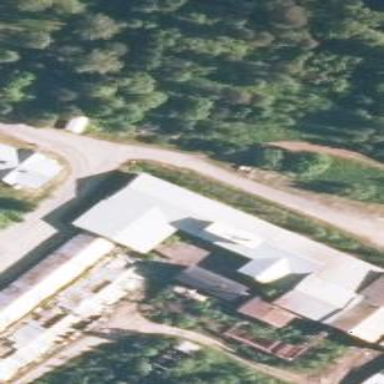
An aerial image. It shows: Industrial building with historical significance.